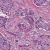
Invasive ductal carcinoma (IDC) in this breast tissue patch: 1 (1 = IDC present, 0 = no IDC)